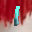
Label: 1